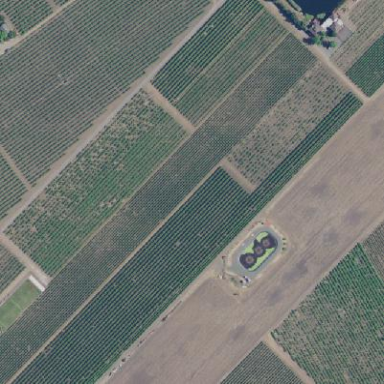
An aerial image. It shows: Vineyard growing grapes.